Question: I'm using spark on Google Cloud Platform instance(hana express).
I installed spark and run spark shell, then shell is well running but I can't access spark web UI.
I added fire wall rules to instance but still doesn't work.
I added screen shot.

Thank you.
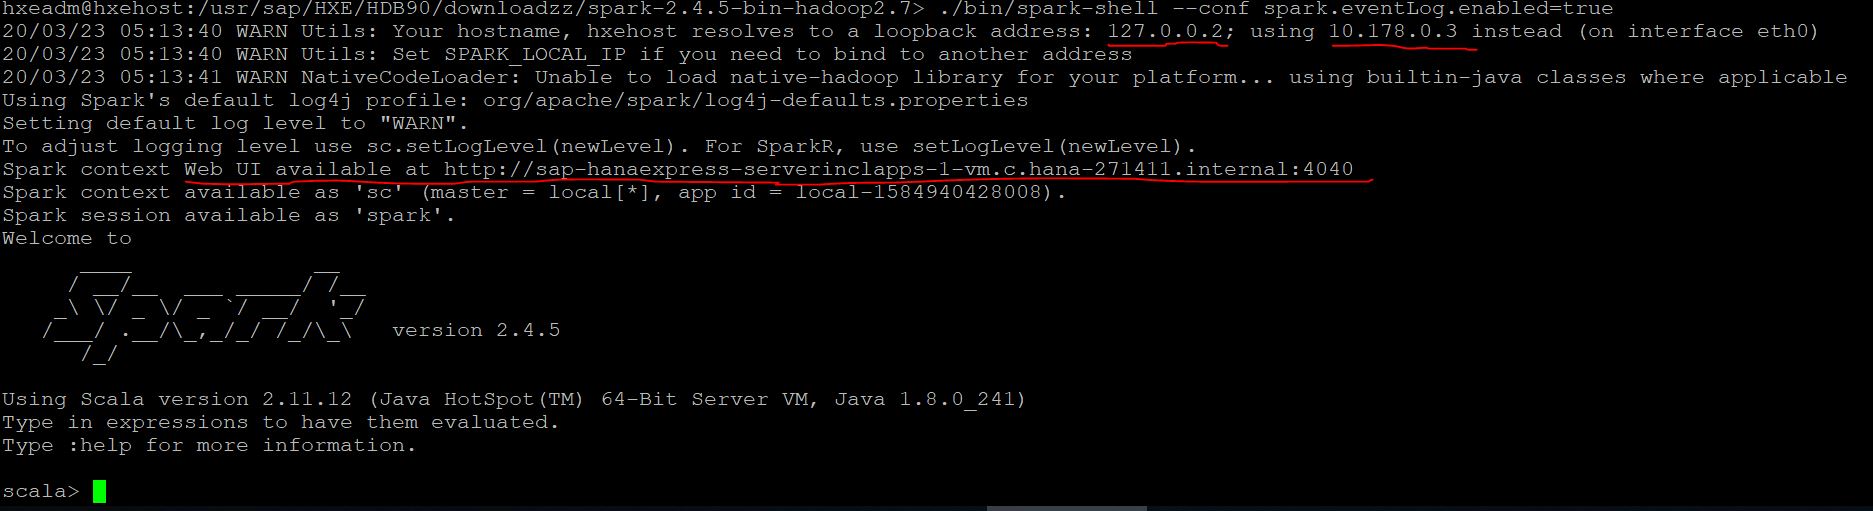
Answer: Have a look at the console messages:
'''
...
Spark context Web UI available at http://sap-hanaexpress-serverinclapps-1-vm.c.hana.271411.internal:4040
...
'''
'http://sap-hanaexpress-serverinclapps-1-vm.c.hana.271411.internal:4040' from your remote PC. As it was mentioned by this record is for internal usage only. Have a look at the documentation <URL>:
> Virtual Private Cloud networks on Google Cloud have an . Internal A records for virtual machine (VM)
instances are created in a DNS zone for '.internal'. PTR records for VM
instances are created in corresponding reverse zones. As you manage
your instances, Google Cloud automatically creates, updates, and
removes these DNS records.
and
> The internal DNS name of a VM instance only resolves to its primary
internal IP address. .
follow steps below:
1. add the SPARK_LOCAL_IP="<IP address>" to your configuration file as it suggested in console messages where IP address is local IP of your VM
2. set network tag to your VM
3. create firewall rule to enable incoming connections to your VM at port 4040
4. check your firewall by running nmap -Pn EXTENAL_IP_OF_YOUR_VM from your pc
5. check Web UI via browser http://EXTENAL_IP_OF_YOUR_VM:4040